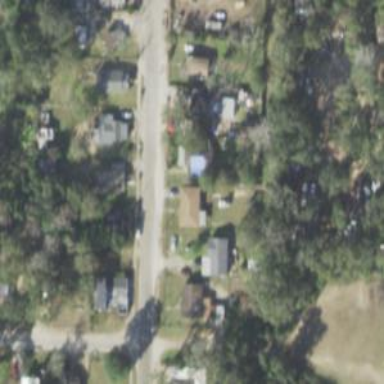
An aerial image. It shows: This residential area consists of single-family homes.